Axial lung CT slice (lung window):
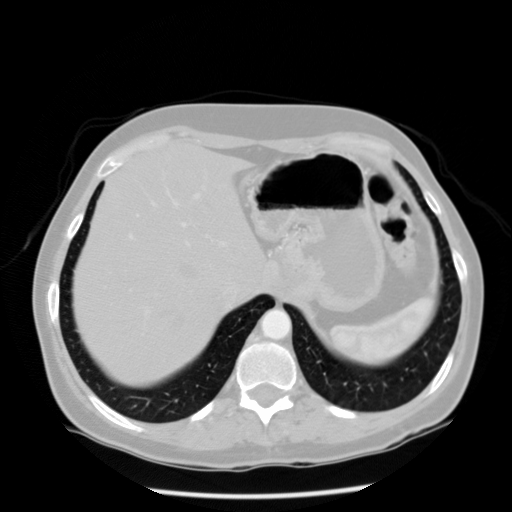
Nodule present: no